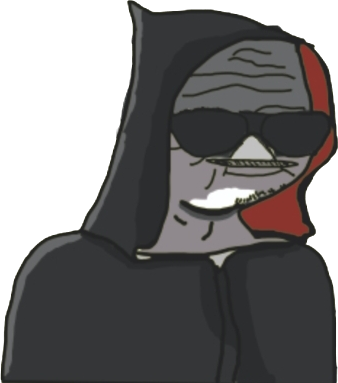
Label: 5_Boomer